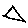
Label: triangle